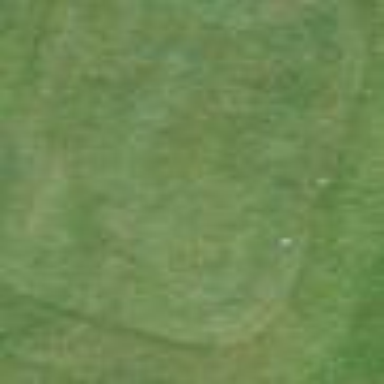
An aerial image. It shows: Grass area designated as golf tee.